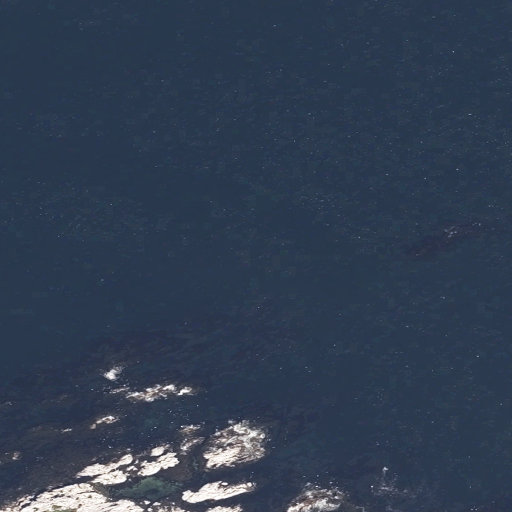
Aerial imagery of bar in Maine named Jimmies Ledge containing open water, herbaceous wetlands, and barren land